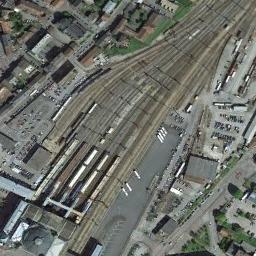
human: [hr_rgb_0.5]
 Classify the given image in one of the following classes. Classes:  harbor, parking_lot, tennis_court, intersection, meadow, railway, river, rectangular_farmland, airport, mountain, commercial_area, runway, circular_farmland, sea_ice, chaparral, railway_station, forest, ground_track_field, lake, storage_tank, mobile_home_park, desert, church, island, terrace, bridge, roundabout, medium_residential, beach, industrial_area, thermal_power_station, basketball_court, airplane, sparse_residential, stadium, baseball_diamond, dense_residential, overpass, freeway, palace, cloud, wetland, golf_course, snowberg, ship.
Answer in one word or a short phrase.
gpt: railway_station